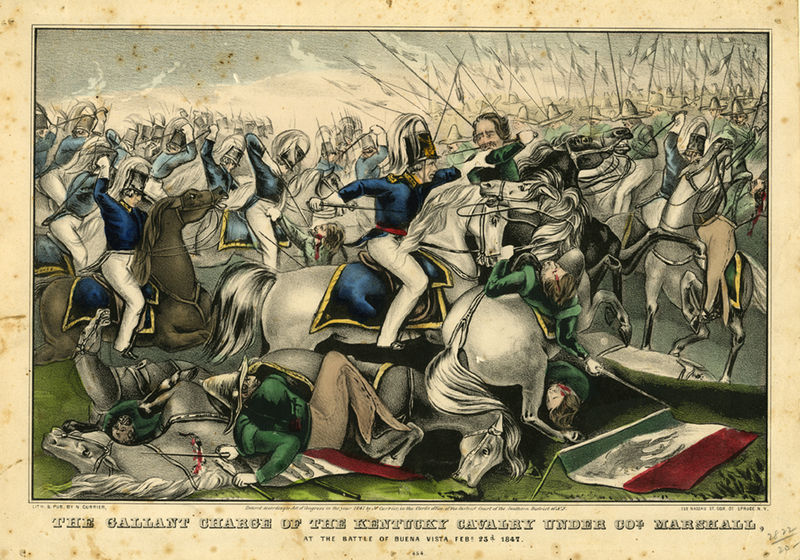
Titel: The Gallant Charge of the Kentucky Cavalry under Colonel Marshall
Künstler: Nathaniel Currier
Standort: Amherst (Massachusetts, USA)
Institution: Mead Art Museum, Amherst College
Schlagwörter: blue, fight, hat, men, red, soldier, soldiers, sword, swords, face, green, painting, print, brown, officers, feather, cloud, clouds, horses, man, sky, head, death, helmet, uniform, america, grass, mat, cap, army, battle, french, faces, dead, flag, flags, war, horse, mexico, arrow, lances, spears, zeichnung, krieg, mexican, pferd, blood, dying, arrows, warriors, stab, k, reiter, wounded, marshall, blues, wounds, white horse, usa, charge, stabbing, cavalry, blue coat, battles, kentucky, amerika, standards, skyblue, kentucky cavalry, 전쟁, 창, 백마, mexiko